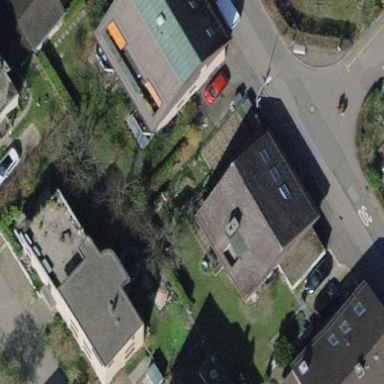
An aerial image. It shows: Unique apartment building with double saltbox roof shape.